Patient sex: M
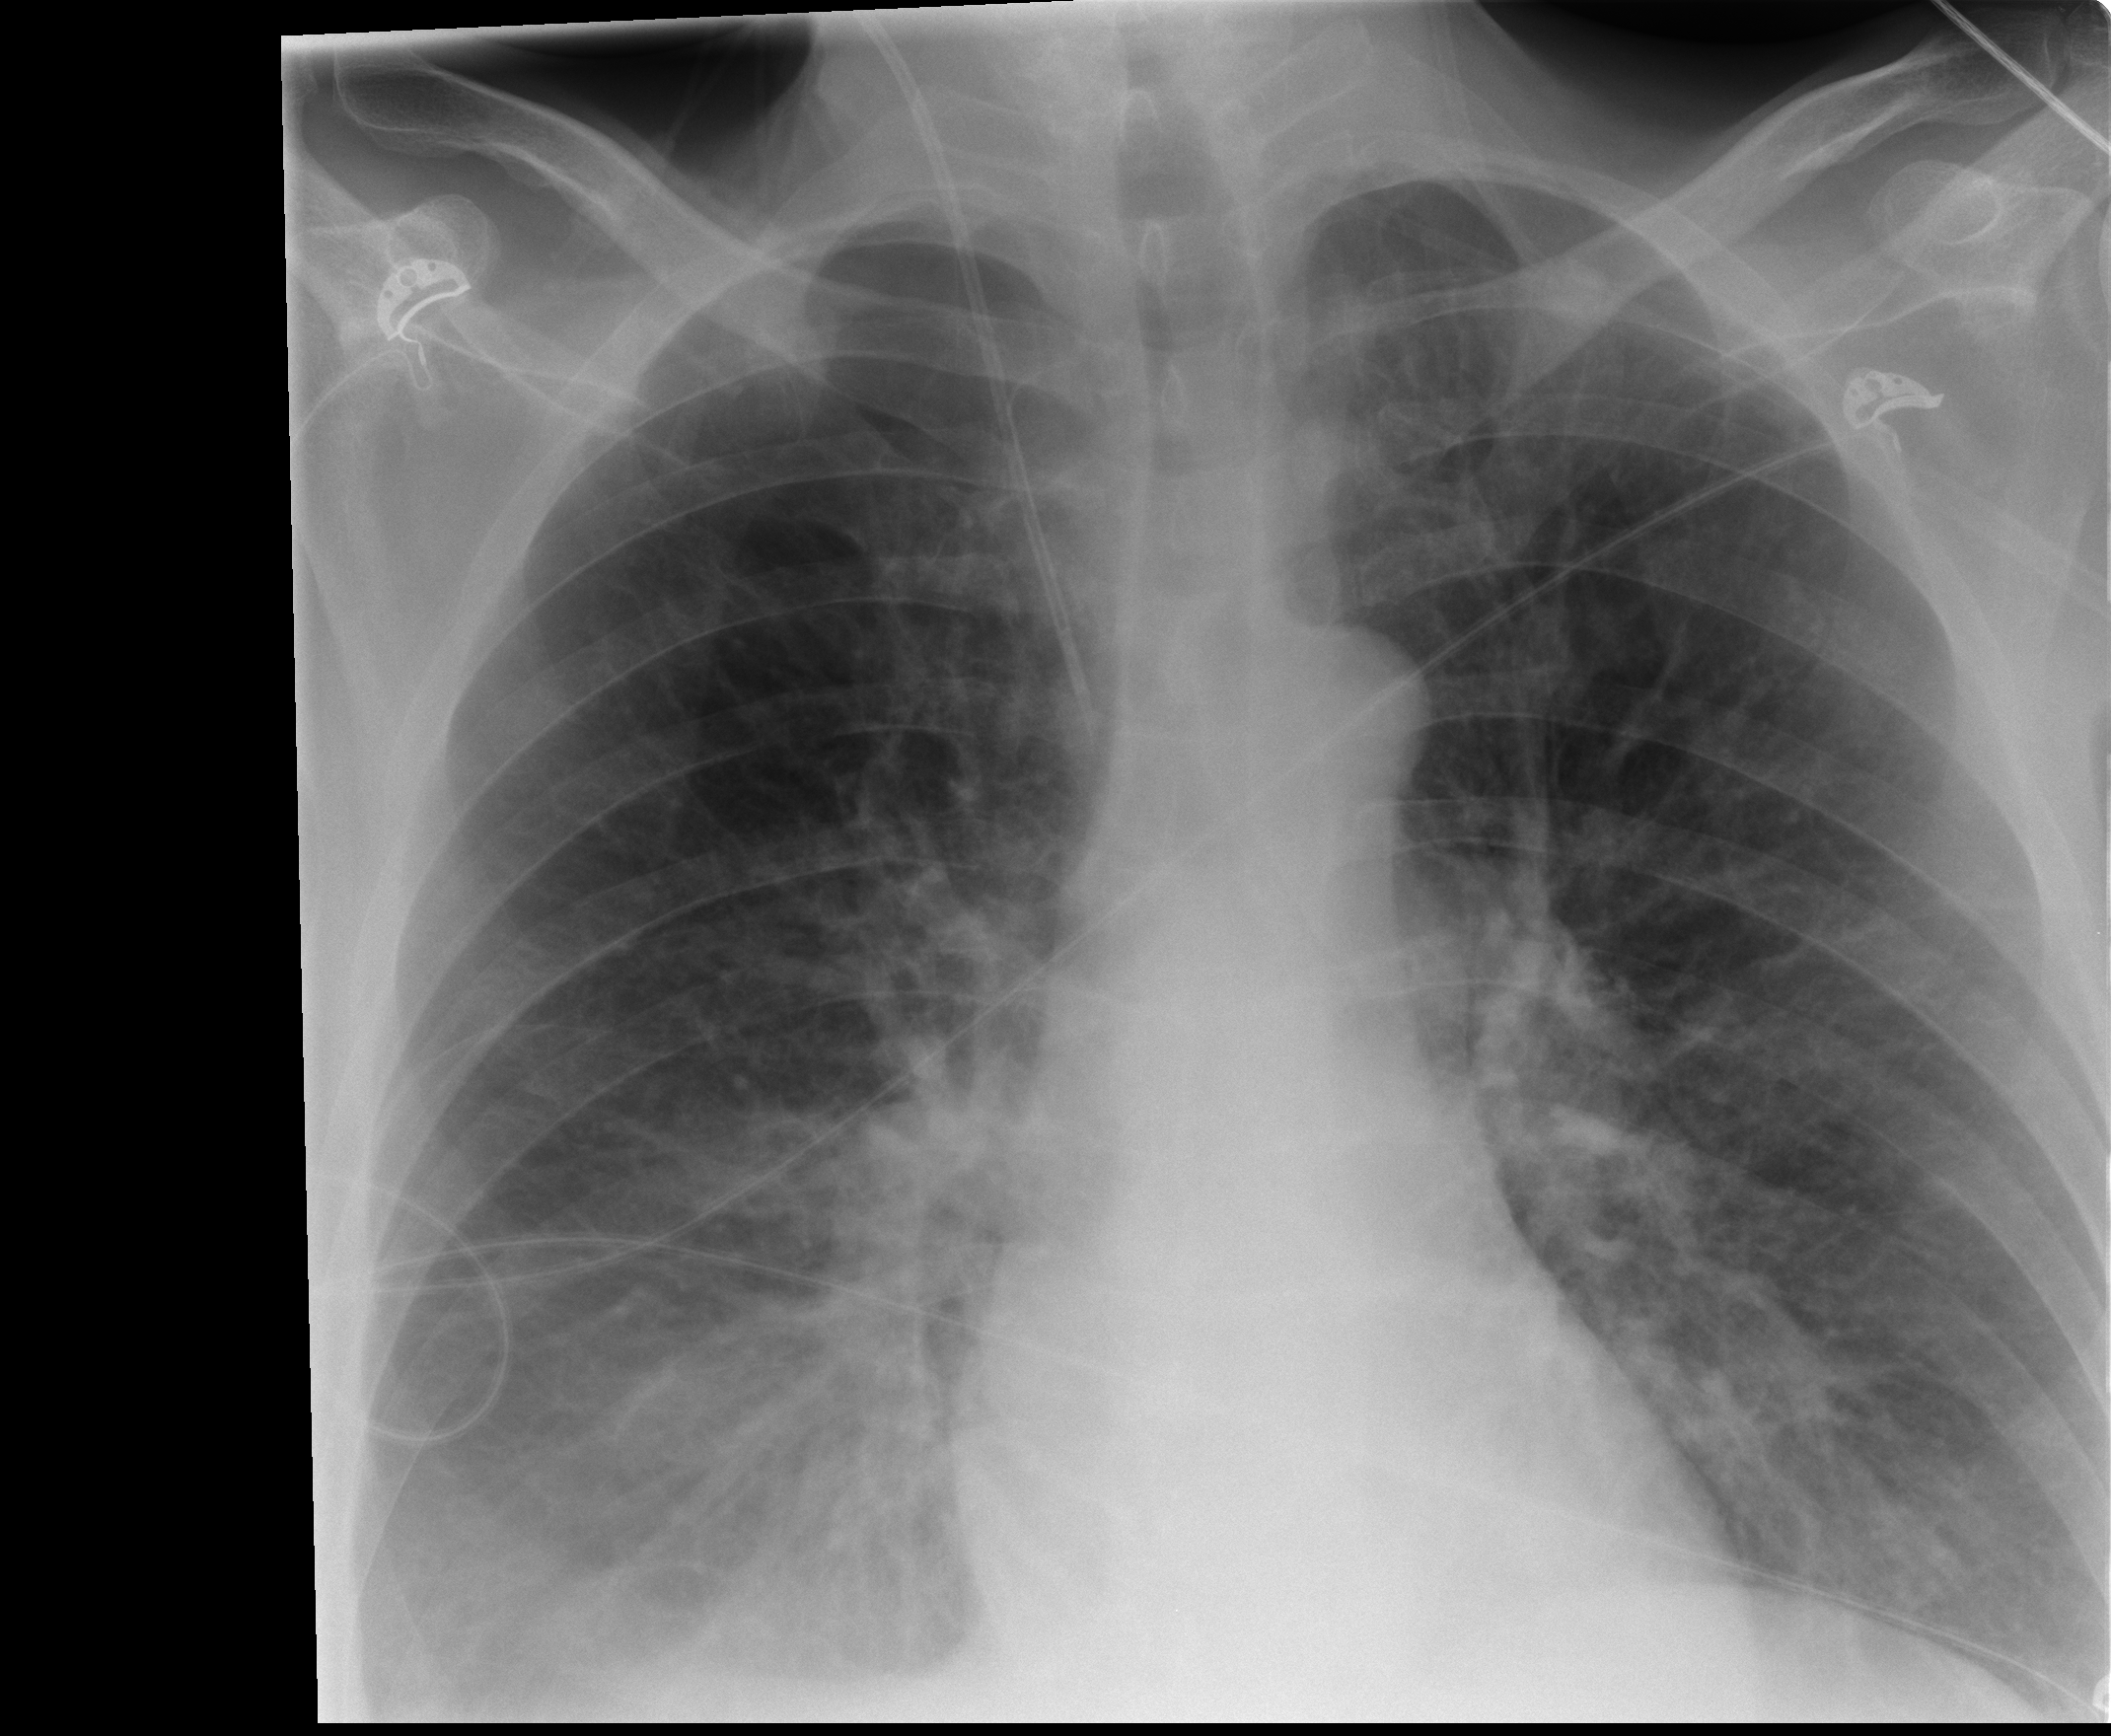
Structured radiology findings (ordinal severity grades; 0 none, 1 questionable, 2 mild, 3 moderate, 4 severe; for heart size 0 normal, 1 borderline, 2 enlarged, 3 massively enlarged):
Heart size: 0
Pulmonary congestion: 0
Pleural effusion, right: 2
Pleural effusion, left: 1
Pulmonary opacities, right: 0
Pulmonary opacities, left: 0
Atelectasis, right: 2
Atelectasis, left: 0